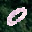
Label: 0